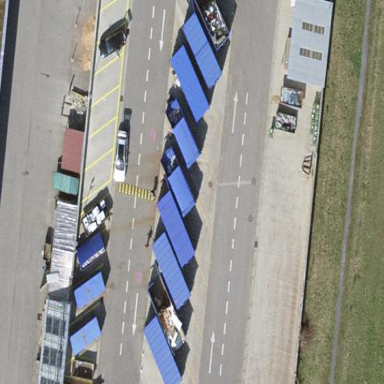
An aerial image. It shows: Recycling center that accepts scrap metal.